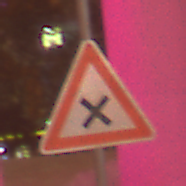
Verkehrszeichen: KreuzungOderEinmuendung
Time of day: Night
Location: Outdoor (Urban)
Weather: Overcast
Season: Winter
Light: Artificial